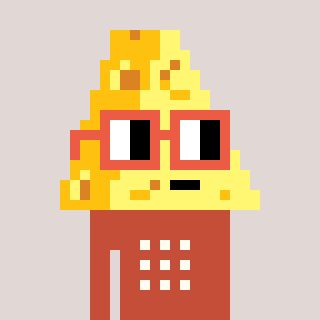
a pixel art character with square orange glasses, a cheese-shaped head and a rust-colored body on a warm background